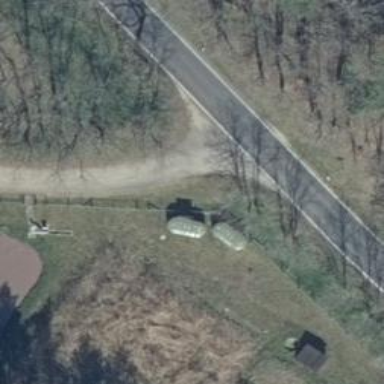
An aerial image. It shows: Emergency access point on the road.